Field crop: maize
Growth stage: 1
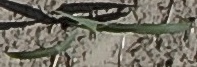
Species: sorghum